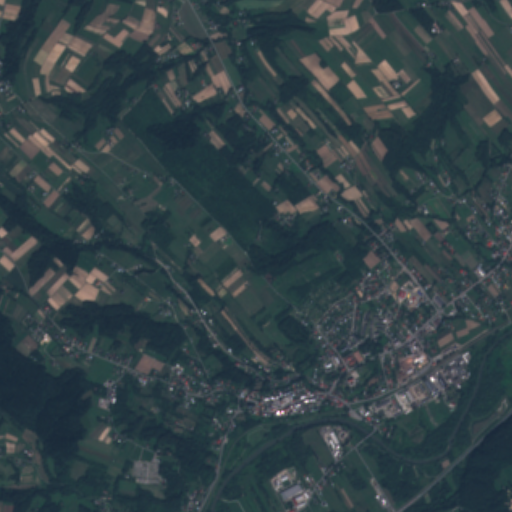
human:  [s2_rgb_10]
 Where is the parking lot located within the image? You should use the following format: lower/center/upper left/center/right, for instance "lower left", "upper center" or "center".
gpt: The parking lot is located in the lower right of the image.
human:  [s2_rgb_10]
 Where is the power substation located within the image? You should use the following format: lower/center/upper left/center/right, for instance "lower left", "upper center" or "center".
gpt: The power substation is located in the center right of the image.
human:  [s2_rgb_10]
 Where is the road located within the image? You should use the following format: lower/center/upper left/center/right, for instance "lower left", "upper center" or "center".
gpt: There is no road in the image.